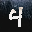
Label: 4